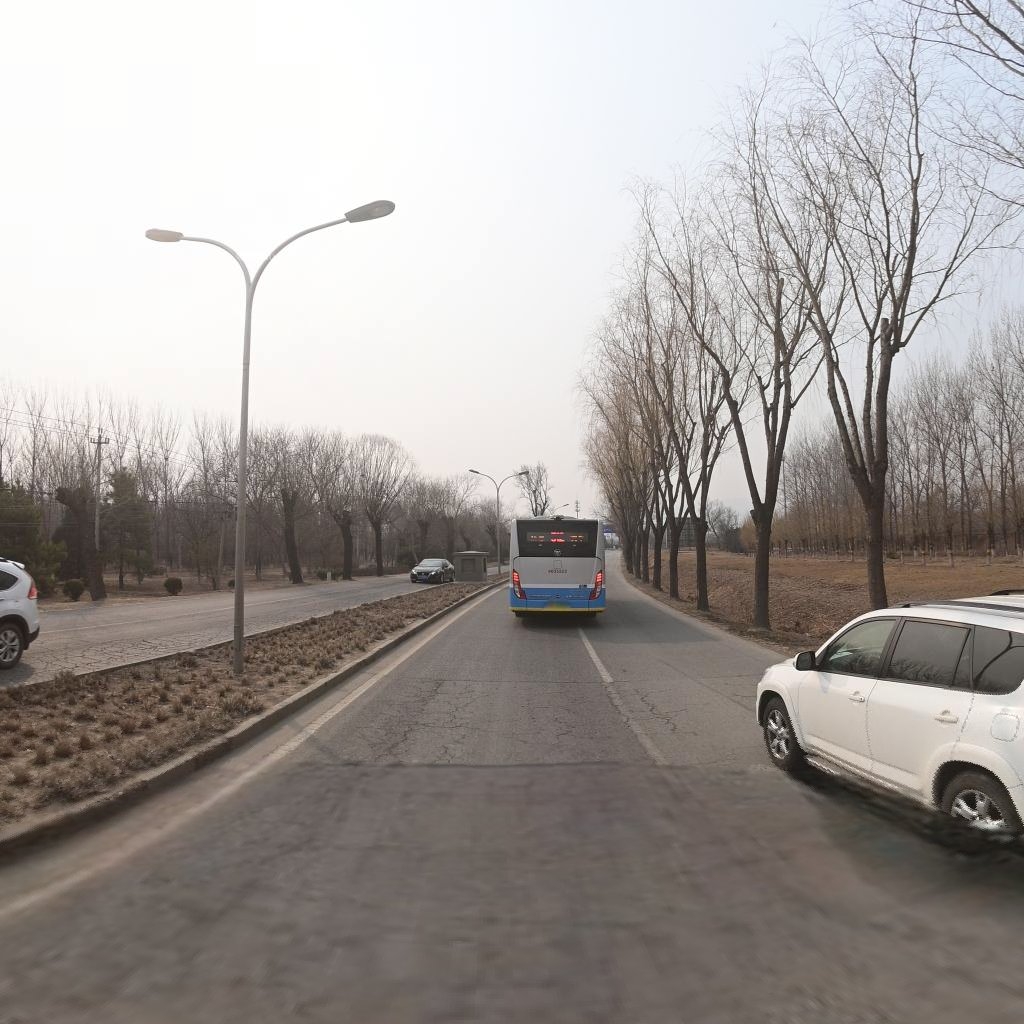
Region: Haidian
Road damage annotations: alligator crack, alligator crack